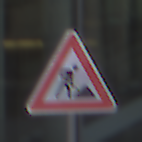
Verkehrszeichen: Arbeitsstelle
Umgebung: Outdoor, Urban
Tageszeit: SunriseSunset
Wetter: PartlyCloudy
Licht: Natural
Jahreszeit: NotSpecified
Kontrast: MediumContrast